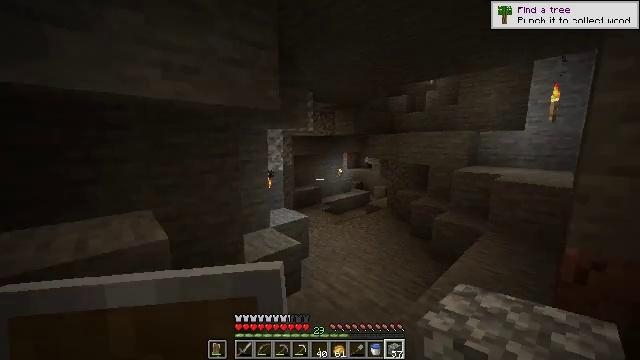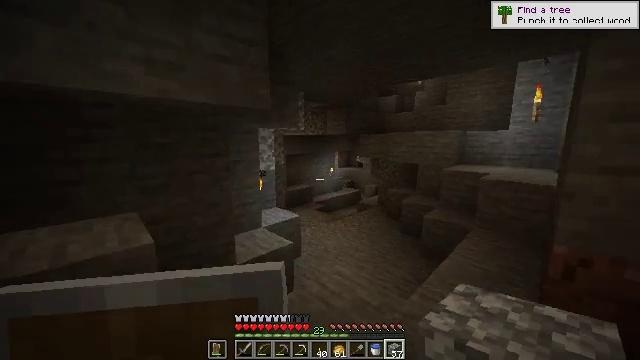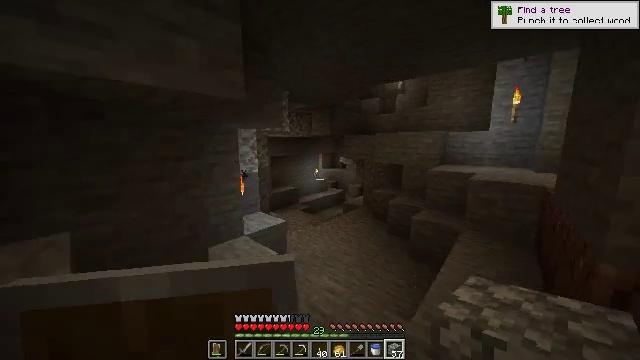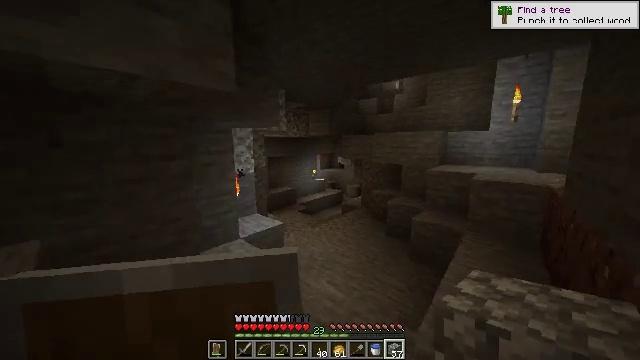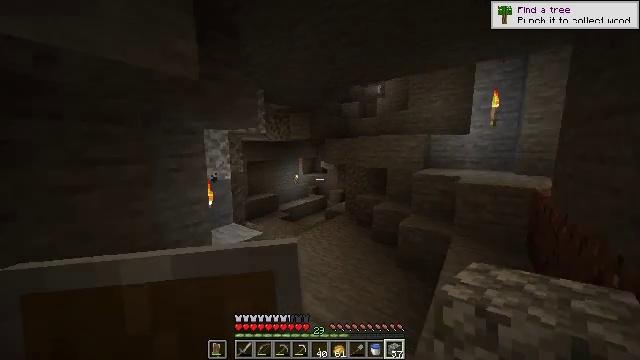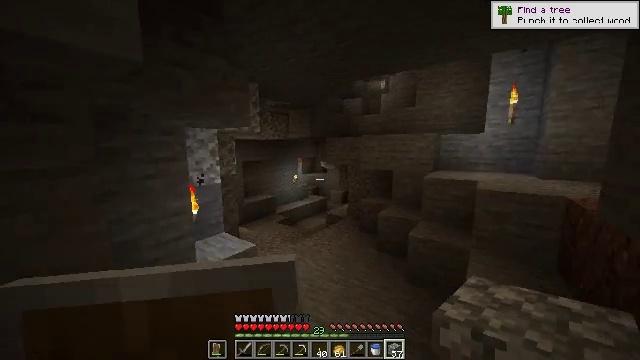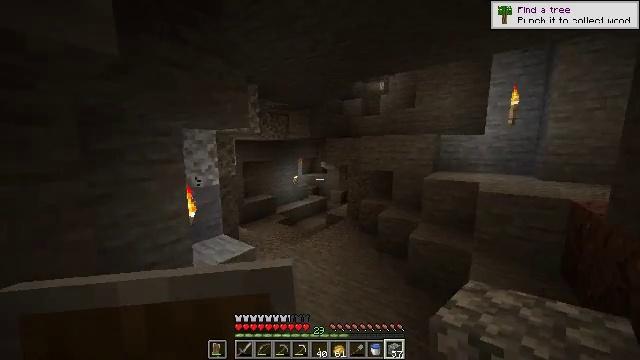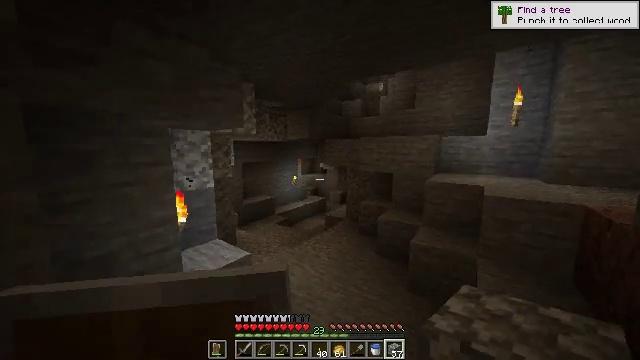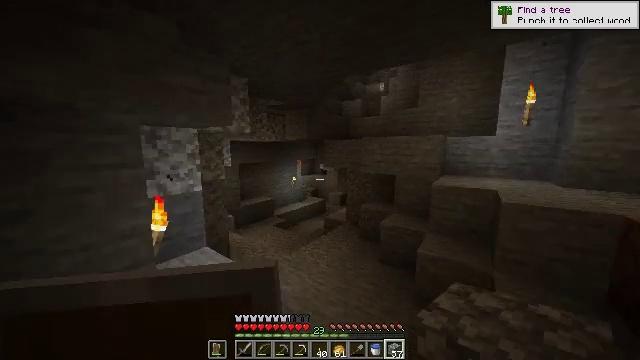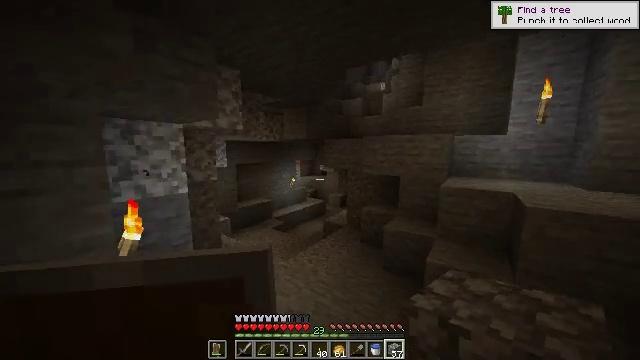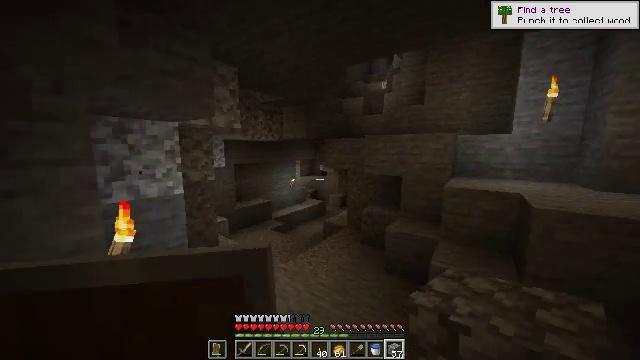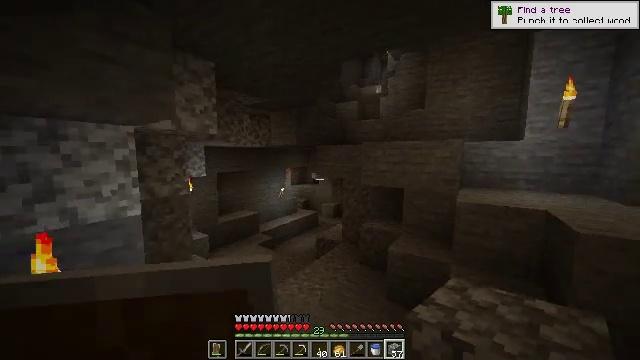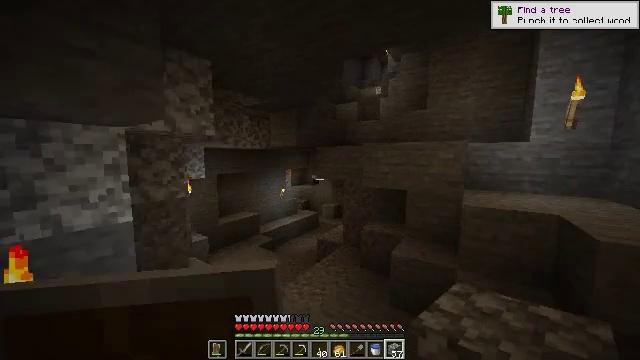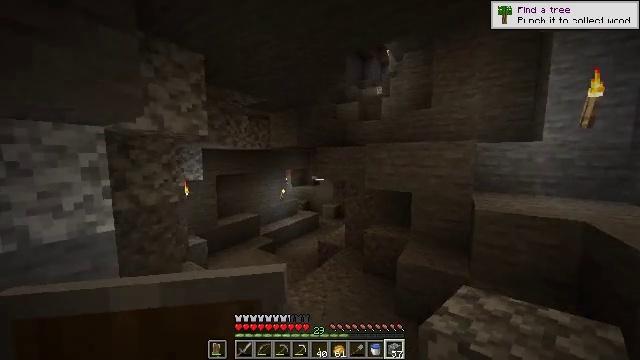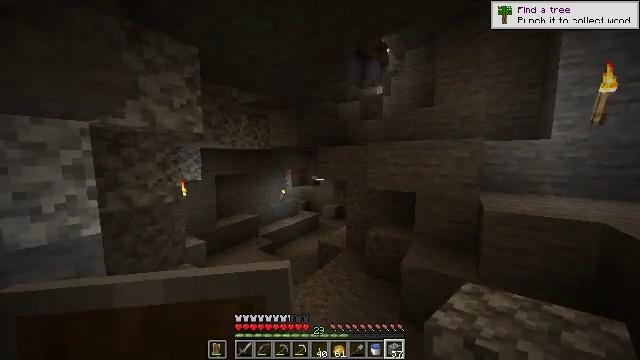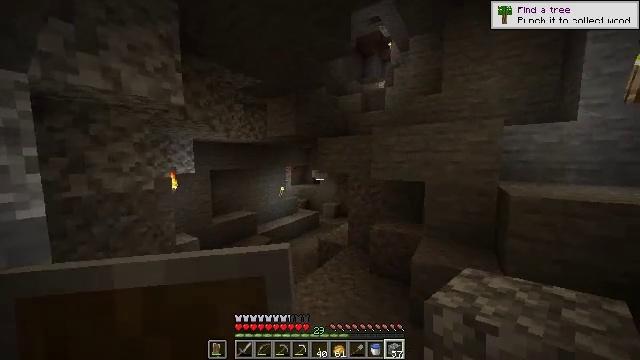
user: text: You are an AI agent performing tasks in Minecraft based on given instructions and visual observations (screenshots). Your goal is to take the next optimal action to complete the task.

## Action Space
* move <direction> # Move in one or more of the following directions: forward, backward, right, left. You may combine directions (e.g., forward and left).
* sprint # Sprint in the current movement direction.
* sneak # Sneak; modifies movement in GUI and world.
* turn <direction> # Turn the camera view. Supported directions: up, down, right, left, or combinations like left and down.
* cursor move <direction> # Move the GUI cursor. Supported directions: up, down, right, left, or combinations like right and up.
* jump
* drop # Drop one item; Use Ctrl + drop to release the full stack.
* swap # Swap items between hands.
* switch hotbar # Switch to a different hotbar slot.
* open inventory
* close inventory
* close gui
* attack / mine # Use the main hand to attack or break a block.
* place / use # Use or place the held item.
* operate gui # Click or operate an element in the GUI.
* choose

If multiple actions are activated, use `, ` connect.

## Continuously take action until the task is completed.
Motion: motion action
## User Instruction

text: Collect sugar cane near water sources.
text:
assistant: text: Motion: move forward, turn right
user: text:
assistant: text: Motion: move forward, turn right
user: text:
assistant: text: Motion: move forward
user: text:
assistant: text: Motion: move forward, turn right and up
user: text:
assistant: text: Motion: move forward
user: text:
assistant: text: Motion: move forward
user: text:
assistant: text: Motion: move forward
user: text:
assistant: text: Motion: move forward
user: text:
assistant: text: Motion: move forward
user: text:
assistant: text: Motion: move forward
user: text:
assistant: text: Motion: move forward, turn right and up
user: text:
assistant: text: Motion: move forward
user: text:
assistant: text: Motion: move forward, sprint
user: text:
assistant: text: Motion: move forward, sprint
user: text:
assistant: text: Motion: move forward, sprint
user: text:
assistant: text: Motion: move forward
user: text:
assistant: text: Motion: move forward, turn up
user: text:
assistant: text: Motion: move forward
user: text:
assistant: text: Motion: move forward
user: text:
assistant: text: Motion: move forward, turn up
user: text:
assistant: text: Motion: move forward, turn right and up
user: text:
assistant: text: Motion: move forward and move left, turn right and up
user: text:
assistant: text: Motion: move forward and move left, turn right and up
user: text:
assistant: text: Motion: move forward and move left, turn right
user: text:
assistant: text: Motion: move forward and move left
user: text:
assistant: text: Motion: move forward and move left, turn right
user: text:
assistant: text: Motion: move forward and move left, turn right
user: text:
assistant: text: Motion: move forward and move left
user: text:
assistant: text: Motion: move forward and move left, turn right
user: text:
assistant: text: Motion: move forward